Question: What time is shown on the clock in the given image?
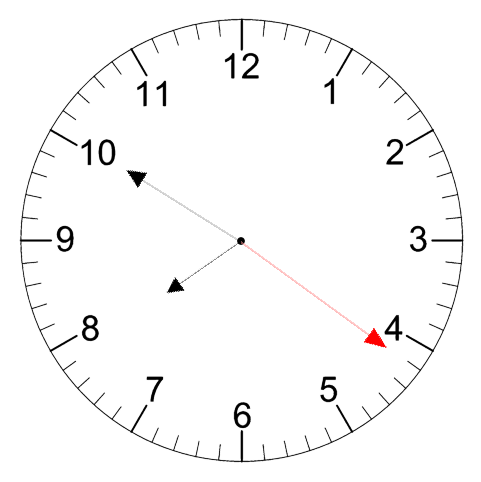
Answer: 07:50:21